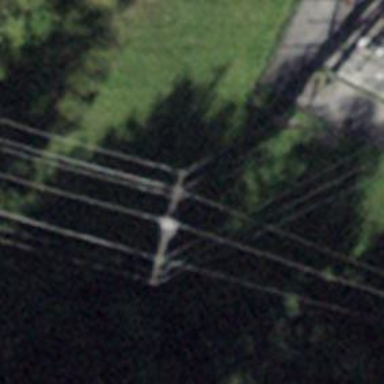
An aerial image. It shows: Power line in the image.